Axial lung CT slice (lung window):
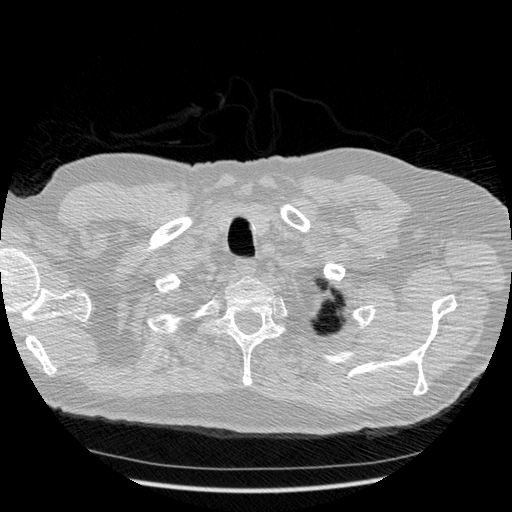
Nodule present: no